Question: My Class extends gxt button and I would like to add a checkBox in the button
but there is no method for the addition of a component in button.
'''
import com.extjs.gxt.ui.client.widget.button.Button;
import com.extjs.gxt.ui.client.widget.form.CheckBox;
public class ButtonCheckBox extends Button {
private CheckBox checkBox;
public ButtonCheckBox() {
checkBox = new CheckBox();
checkBox.setBoxLabel("CheckBox");
setWidth(200);
}
}
'''
How can I, if possible, add a chckbox in my button?

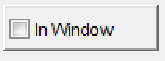
Answer: It doesn't seem to be possible using the GXT 2.x standard API, but may be achieved using an HTML 'Template'.
Assuming the purpose of the checkbox is to serve as an indicator for the button state, i suggest you use a 'ToggleButton' instead and modify its appearance. You can assign a CSS classname to it and apply differing background images according to its varying states:
'''
.my-toggle-button .x-btn-mc {
background-image: url('images/toggle-button/checkbox-off.png');
}
.my-toggle-button.x-btn-pressed .x-btn-mc {
background-image: url('images/toggle-button/checkbox-on.png');
}
'''
### References (on the GXT 2.2.5 API)
- <URL>